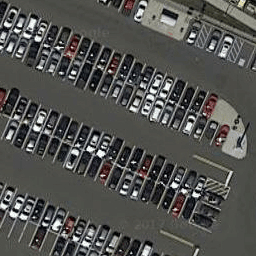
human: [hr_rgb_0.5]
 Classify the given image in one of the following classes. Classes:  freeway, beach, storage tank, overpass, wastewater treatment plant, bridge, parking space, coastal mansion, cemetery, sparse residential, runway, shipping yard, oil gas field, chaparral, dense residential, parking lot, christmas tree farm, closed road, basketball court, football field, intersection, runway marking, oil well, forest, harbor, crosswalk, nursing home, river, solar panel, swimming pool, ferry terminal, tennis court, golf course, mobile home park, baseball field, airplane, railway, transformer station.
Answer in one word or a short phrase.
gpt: parking lot